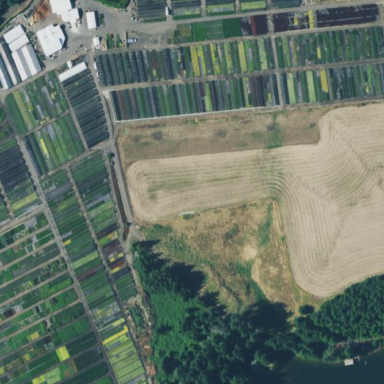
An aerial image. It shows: Area dedicated to greenhouse horticulture.